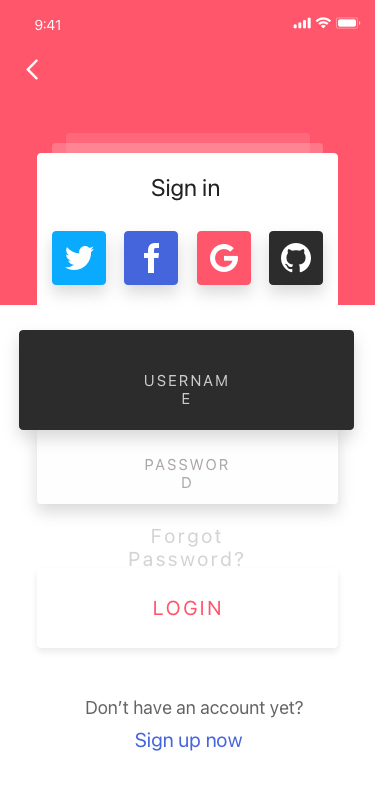
Text in this UI design:
Username
Password
Forgot Password?
login
Don’t have an account yet?
Sign up now
Sign in